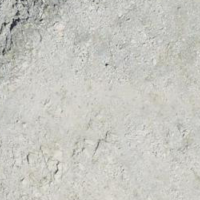
EUNIS habitat code: 48
Species observed at this site:
Scaeva selenitica